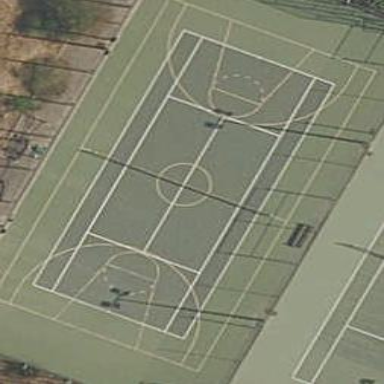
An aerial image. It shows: Basketball court on leisure land pitch.